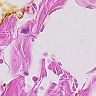
Metastatic tissue present: no